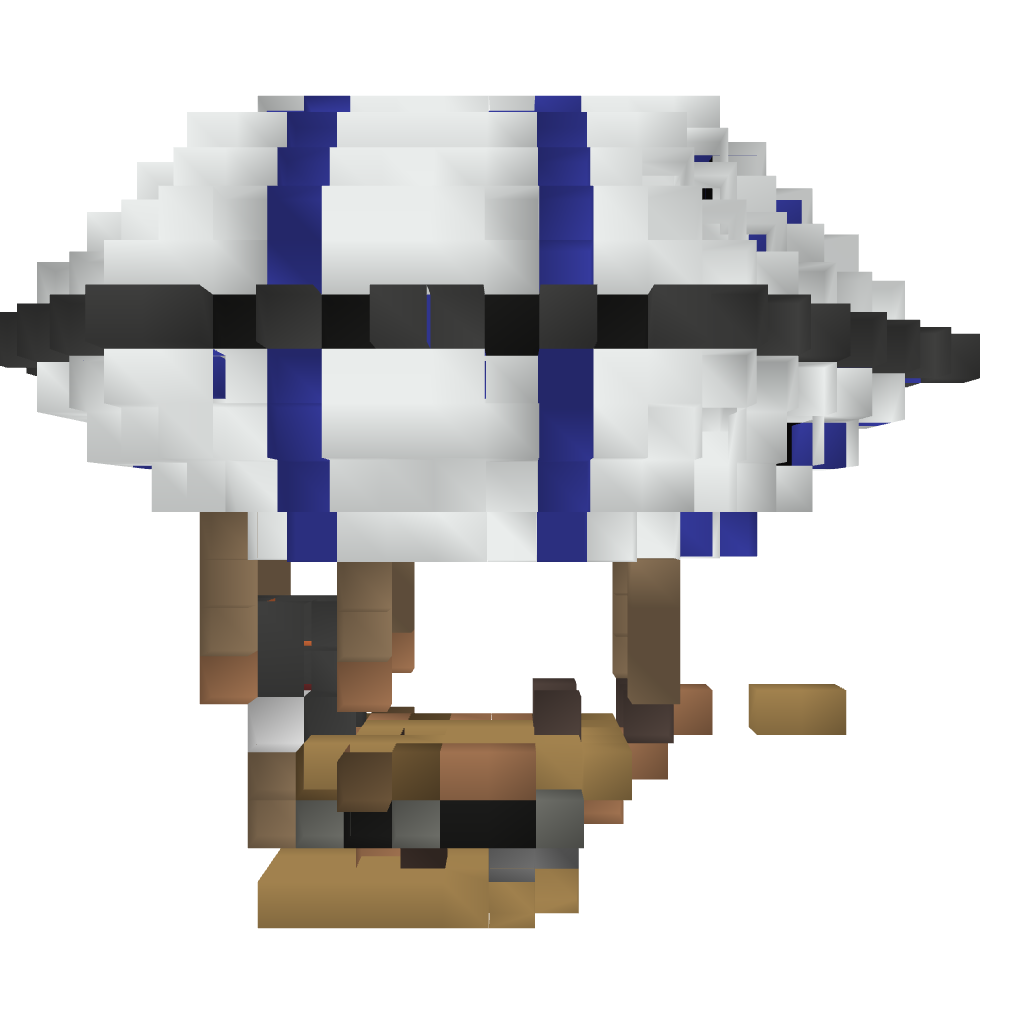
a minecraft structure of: Small airship